Interaction volume radius: 5 \u00c5
Interaction volume height: 25 \u00c5
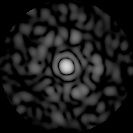
Disorder parameter: 0.8319